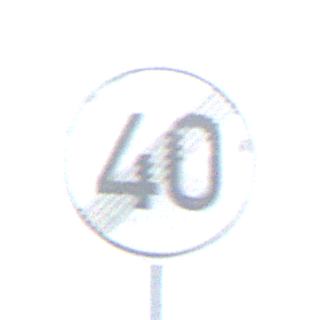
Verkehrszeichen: EndeGeschwindigkeit40
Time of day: Midday
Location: Outdoor (Nature)
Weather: PartlyCloudy
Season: NotSpecified
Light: Natural